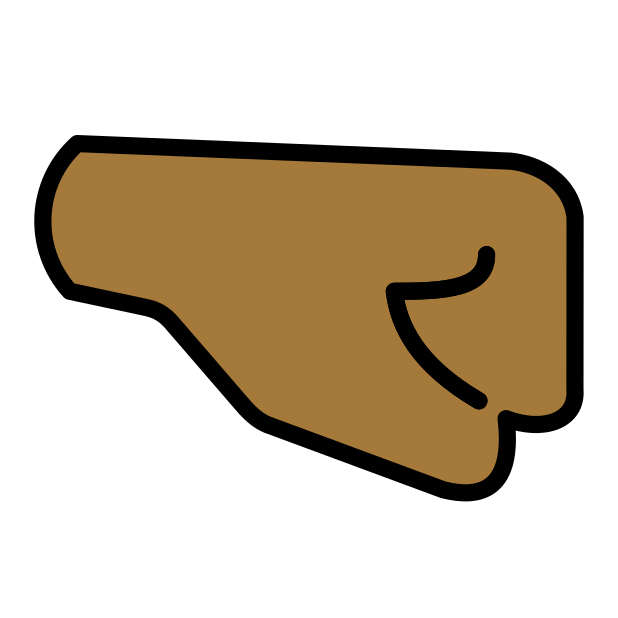
right-facing fist: medium-dark skin tone